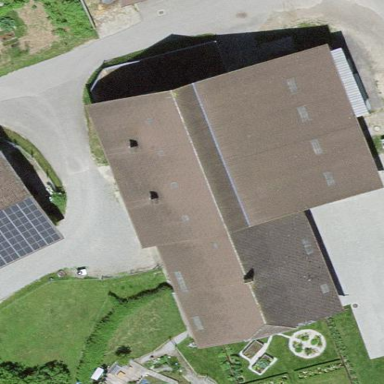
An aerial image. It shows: Farm building.